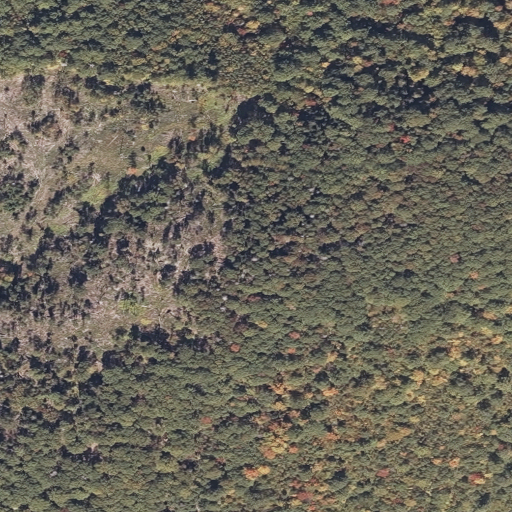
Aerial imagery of mountain in Maine named Oak Hill containing deciduous forest, mixed forest, grassland, and evergreen forest